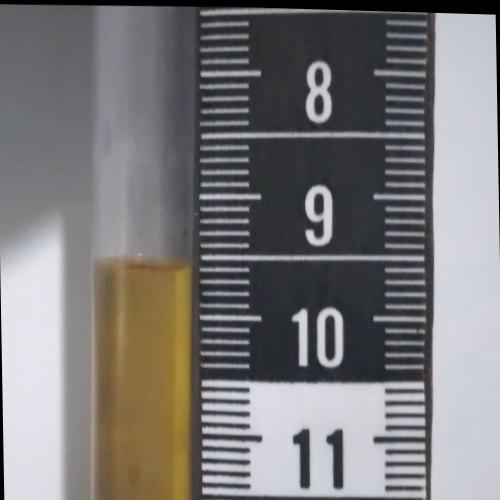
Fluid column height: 9.6 cm